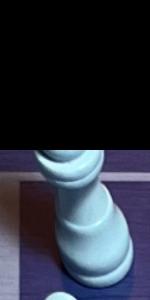
Label: King_White